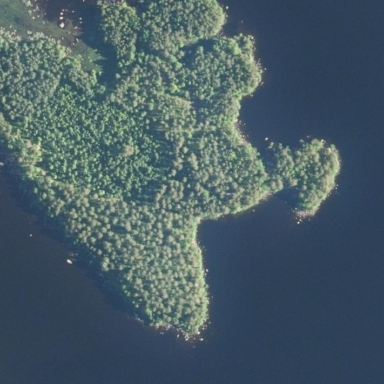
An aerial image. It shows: Islet.